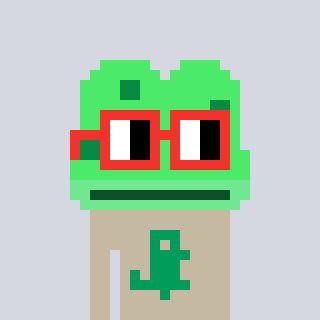
a pixel art character with square red glasses, a frog-shaped head and a bege-colored body on a cool background